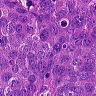
Metastatic tissue present: yes